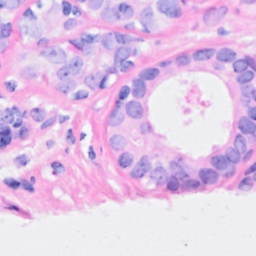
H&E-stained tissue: Breast